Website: slack
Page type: billing-address
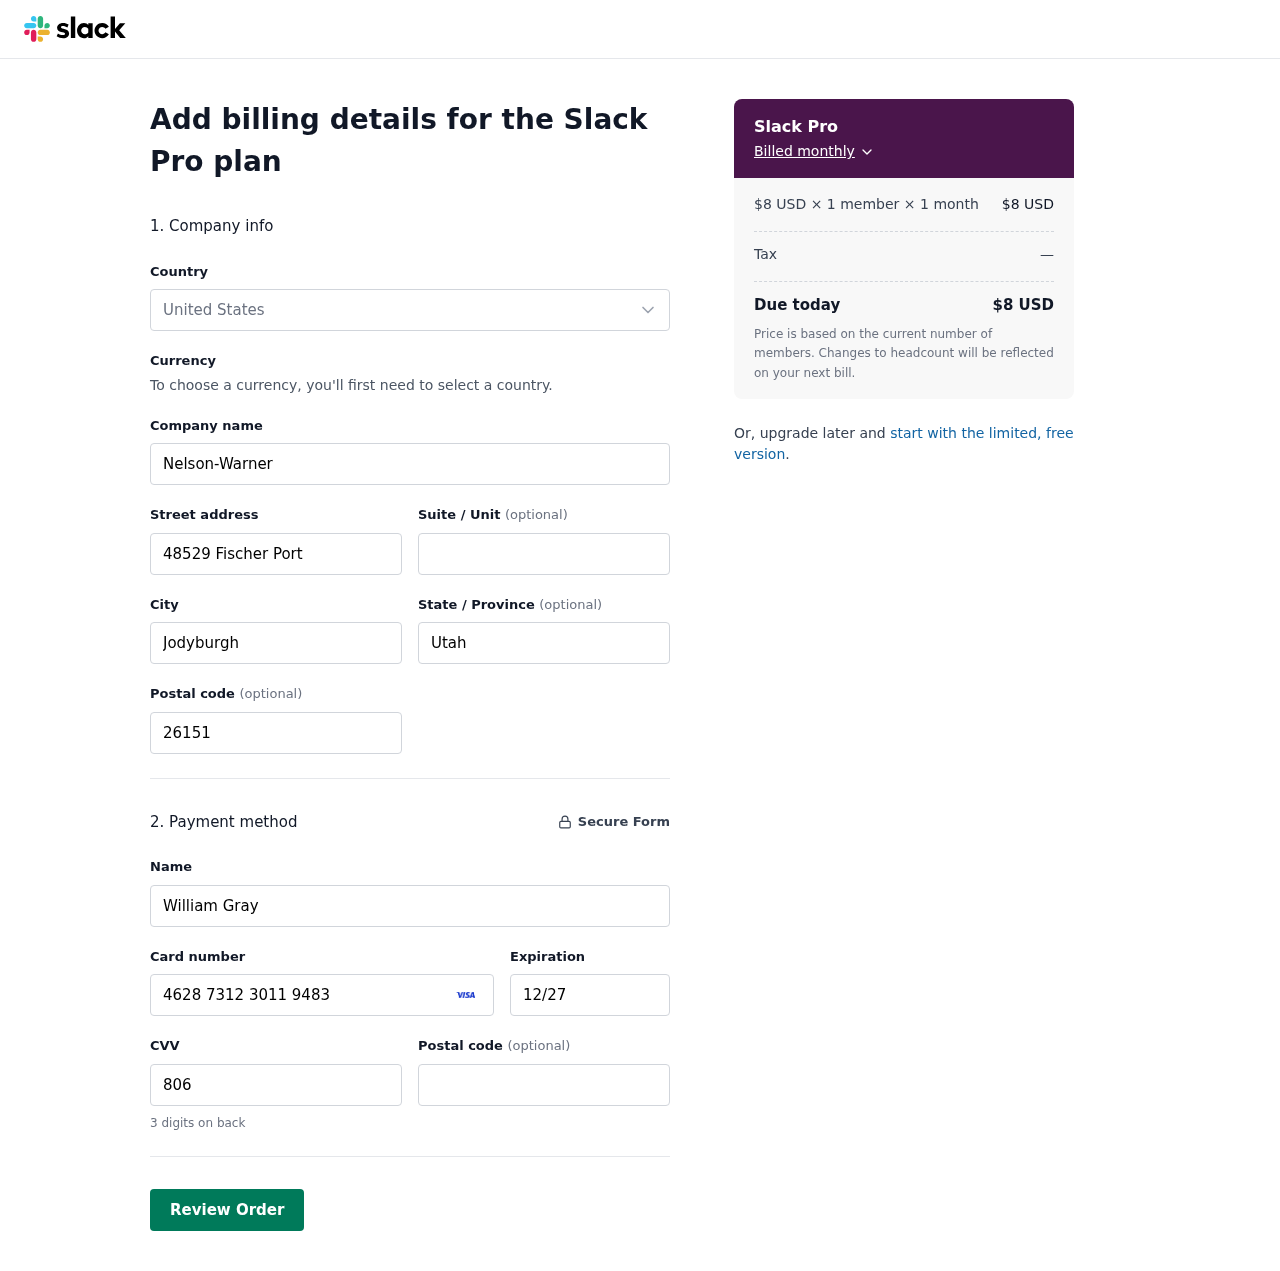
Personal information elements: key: PII_CARD_CVV
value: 806
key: PII_CARD_EXPIRY
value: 12/27
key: PII_CARD_NUMBER
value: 4628 7312 3011 9483
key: PII_CITY
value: Jodyburgh
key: PII_COMPANY
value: Nelson-Warner
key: PII_COUNTRY
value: United States
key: PII_FULLNAME
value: William Gray
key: PII_POSTCODE
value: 26151
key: PII_STATE
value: Utah
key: PII_STREET
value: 48529 Fischer Port
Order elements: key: ORDER_PLAN_PRICE
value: $8 USD
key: ORDER_NUM_MEMBERS
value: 1 member
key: ORDER_NUM_MONTHS
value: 1 month
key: ORDER_SUBTOTAL
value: $8 USD
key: ORDER_TAX
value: —
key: ORDER_TOTAL
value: $8 USD